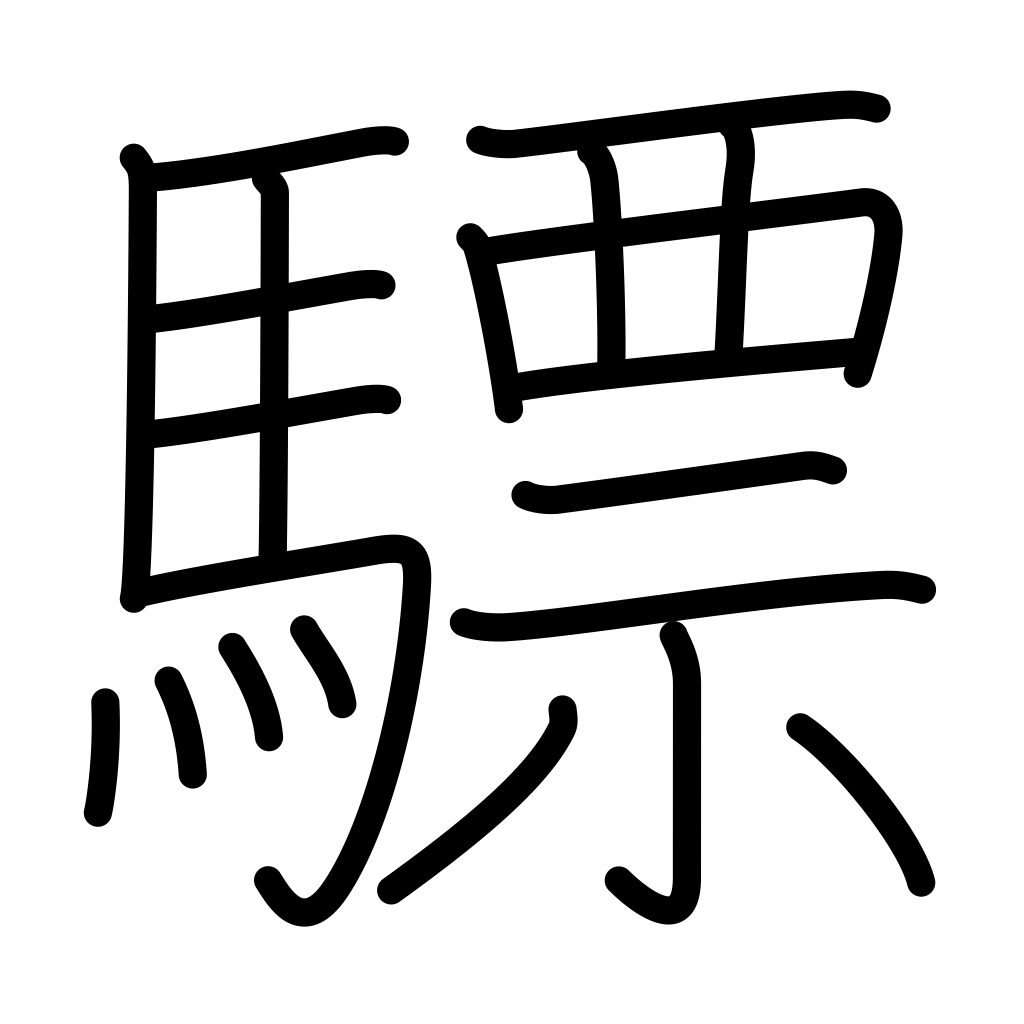
Meaning: white horse